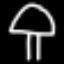
Label: mushroom